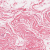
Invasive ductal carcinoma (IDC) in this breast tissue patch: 0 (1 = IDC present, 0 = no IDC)